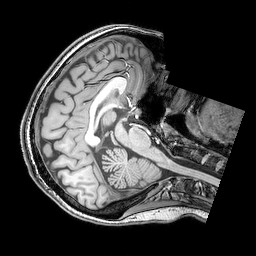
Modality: T1w
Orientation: axial